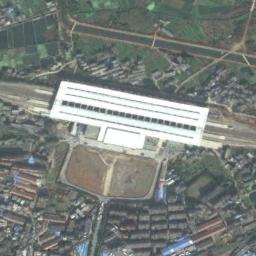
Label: railway_station